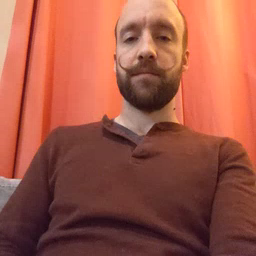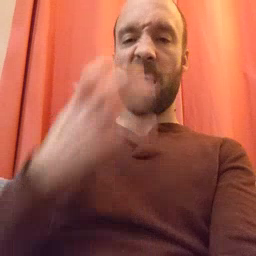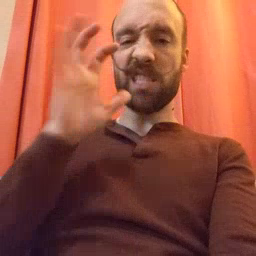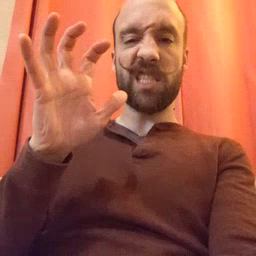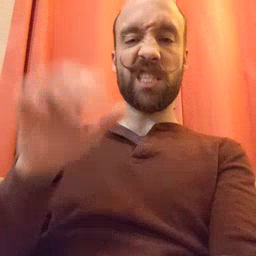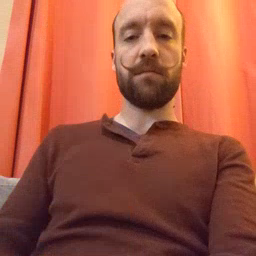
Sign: hot